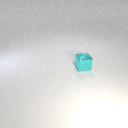
small cyan metal cube